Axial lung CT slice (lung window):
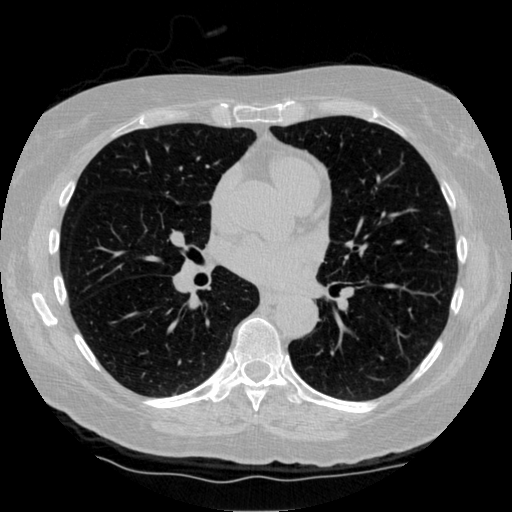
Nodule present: no